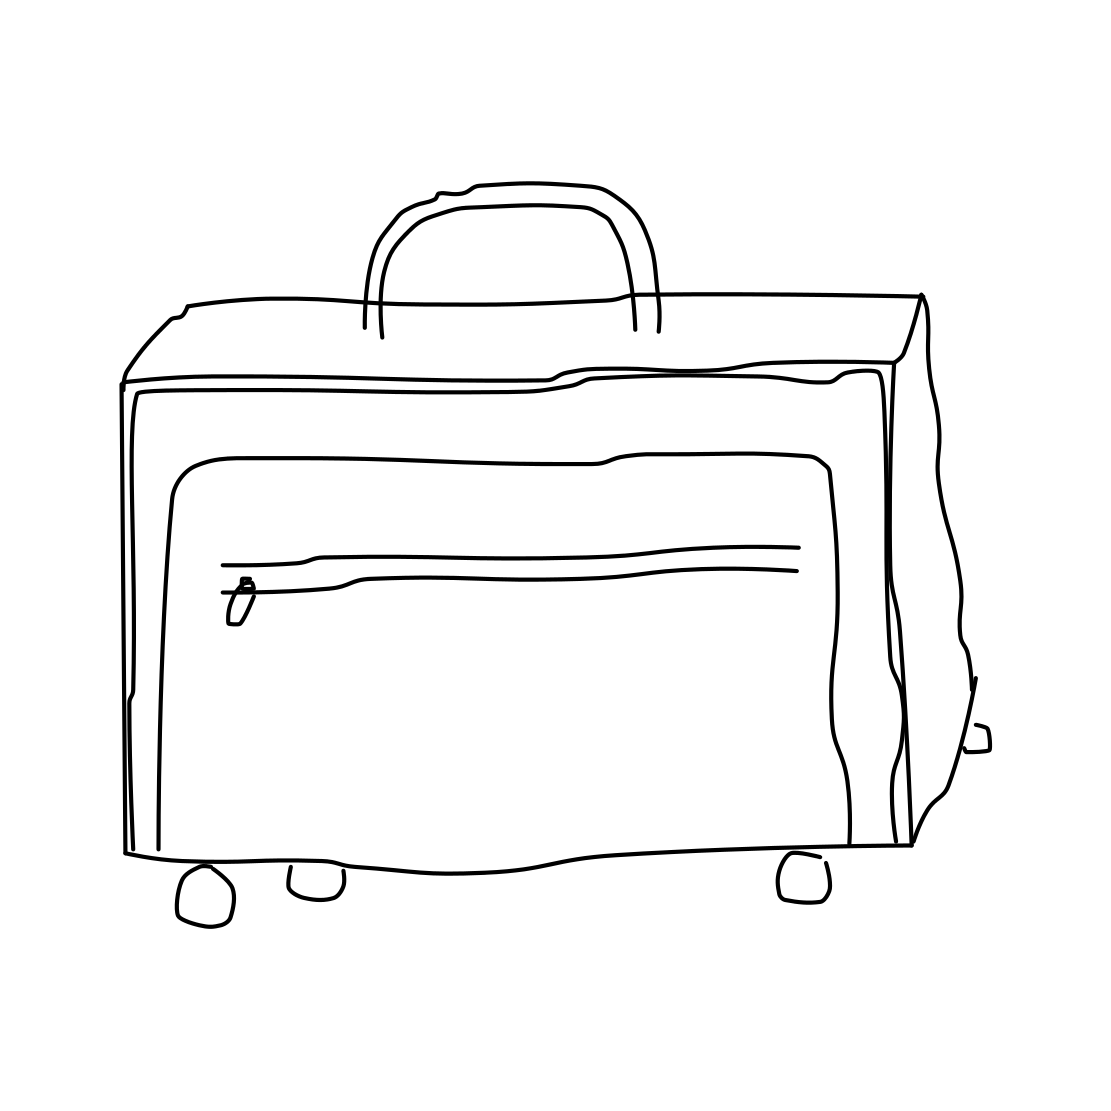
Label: suitcase